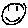
Label: smiley face